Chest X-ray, AP view. Patient: 34 years old, sex F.
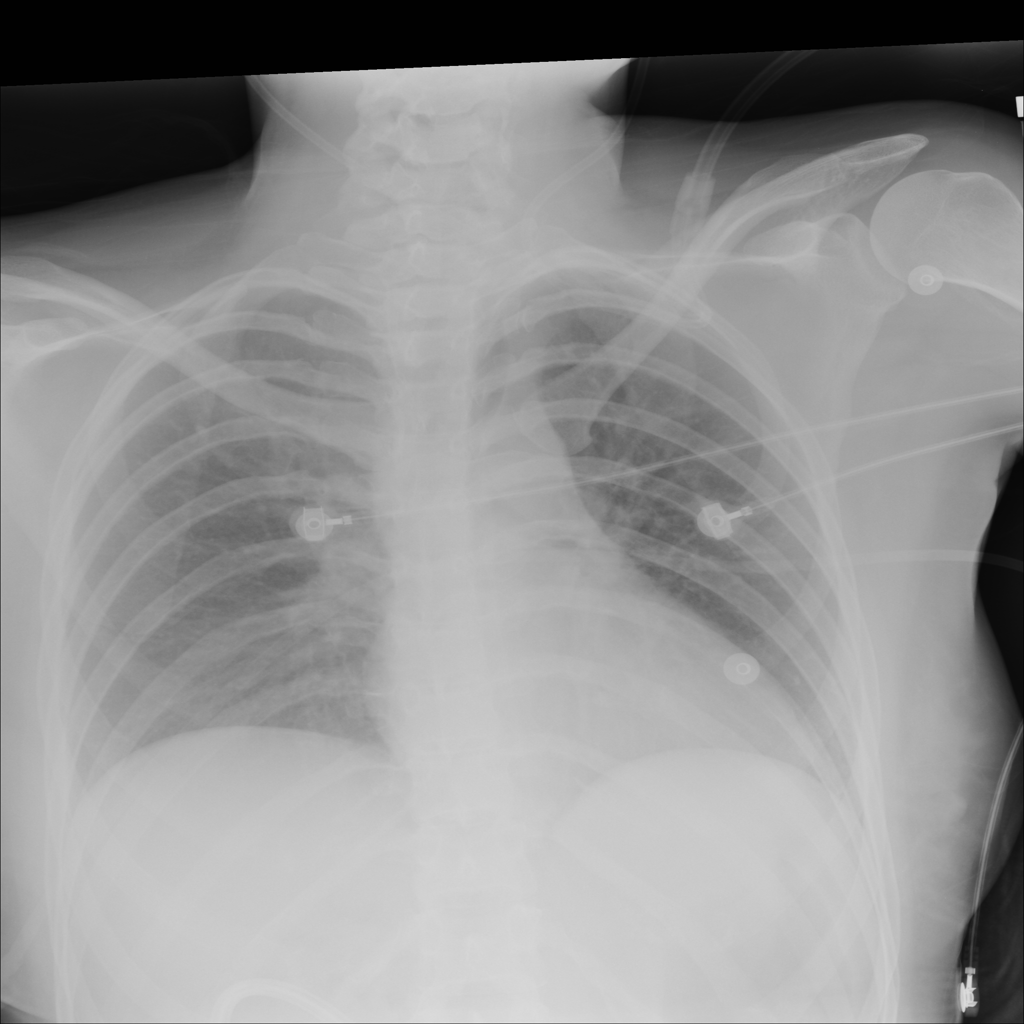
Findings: No Finding